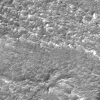
Atmospheric dust classification: not_dusty